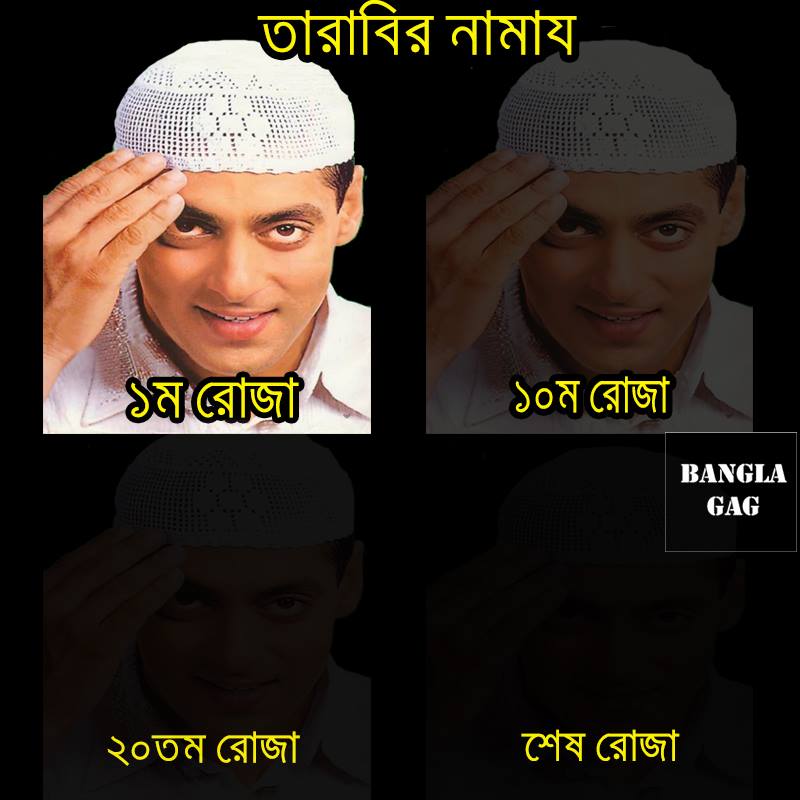
Caption: তারাবির নামায    ১ম রোজা     ১০ম রোজা    ২০তম রোজা     শেষ রোজা
Label: non-hate